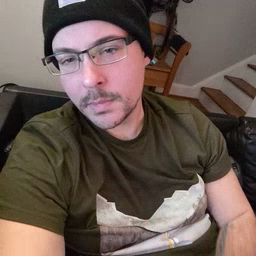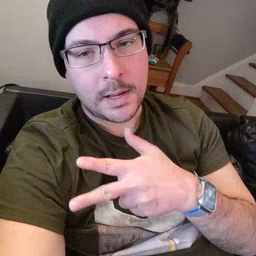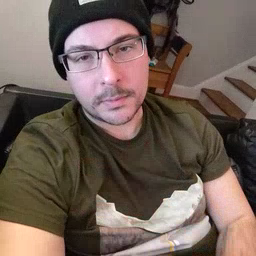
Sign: hen